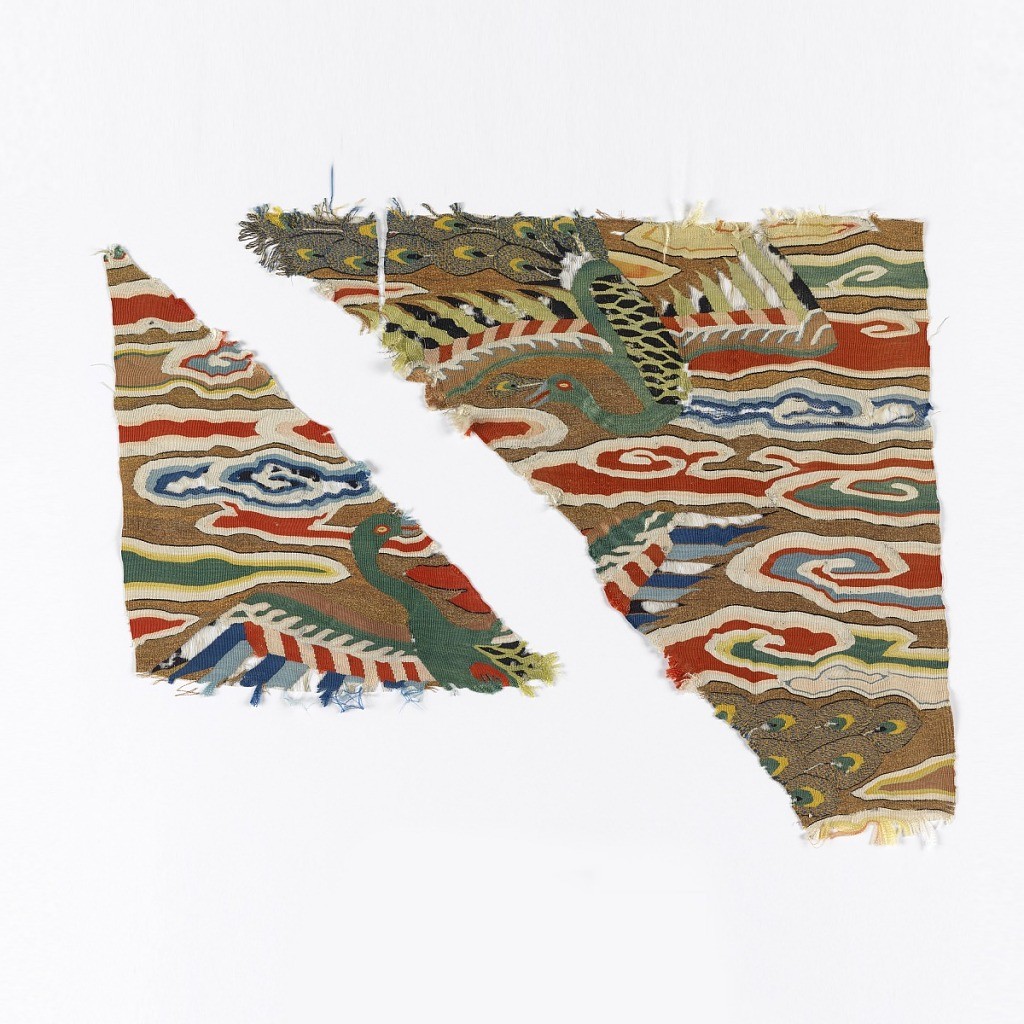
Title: Rank badge
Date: possibly 15th century
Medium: silk Technique: plain weave with discontinuous wefts (tapestry or k'ossu)
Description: Three fragments of a rank badge showing parts of two birds against a cloud background.